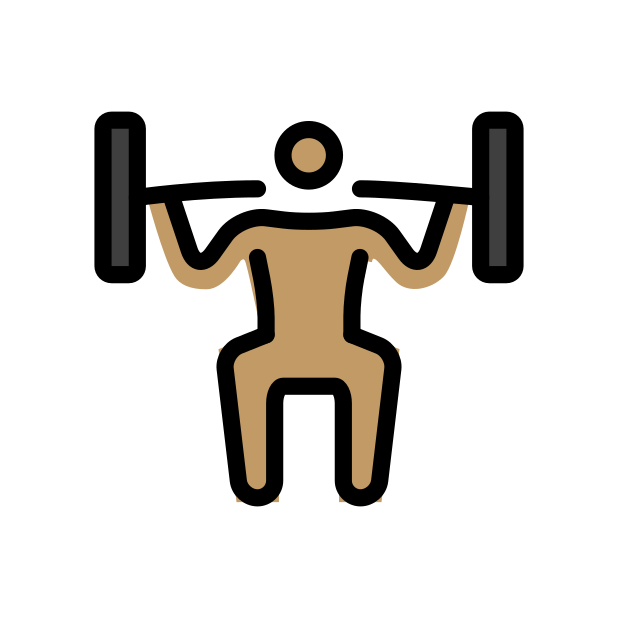
person lifting weights: medium skin tone